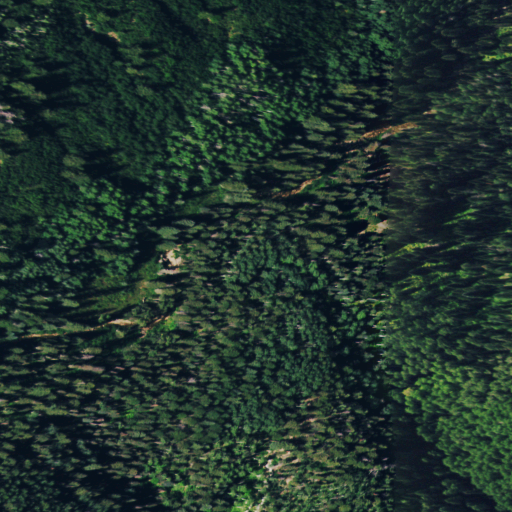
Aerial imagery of valley in Colorado named Sheep Canyon containing evergreen forest and deciduous forest